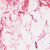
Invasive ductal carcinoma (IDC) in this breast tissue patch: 0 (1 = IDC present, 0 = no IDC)